Question: Or not rendering at all, I should say...
<URL>
testing in Version 34.0.1847.131, two of my fixed background sections are not displaying, for example:

No idea what I've done that Chrome doesn't like - not a big user of Chrome actually (I'm a Firefox man), although I realize that's no excuse for a web designer! Works fine in Firefox.
Is it that the multiple backgrounds technique is not compatible with Chrome or something? (as I just realized only these two sections use it)
I checked to see it wasn't something stupid like an AdBlock plugin blocking something from loading, but that doesn't appear to be the case..
.spacesuit-bg and .interact-bg are the two culprits, both with somewhat similar CSS...
'''
.spacesuit-bg {
background: url("../img/spacesuit-bg.jpg") no-repeat 0 0;
color: #fff;
height: 680px;
text-align: center;
text-transform: uppercase;
-webkit-transform: translate3d(0,0,0);
display: block;
}
.multiplebgs .spacesuit-bg {
background-image: url("../img/tech-seperator.png"), url("../img/tech-seperator-bottom.png"), url("../img/spacesuit-bg.jpg");
background-position: 0 0, 0 bottom, center bottom;
background-repeat: repeat-x, repeat-x, no-repeat;
-webkit-background-size:auto auto, auto auto, !important;
-moz-background-size:auto auto, auto auto, cover!important;
-o-background-size:auto auto, auto auto, !important;
background-size:auto auto, auto auto, cover !important;
}
@media only screen and (min-width: 1200px) {
.spacesuit-bg {
-moz-background-size:cover;
background-size:cover;
}
}
@media only screen and (min-width:1240px) {
.spacesuit-bg {
background-attachment: scroll, scroll, fixed;
/* min-height: 800px; */
}
}
@media only screen and (min-width:2503px) {
.spacesuit-bg {
-webkit-background-size:auto auto, auto auto,;
-moz-background-size:auto auto, auto auto, cover;
-o-background-size:auto auto, auto auto,;
background-size:auto auto, auto auto, cover;
max-height: 0;
padding: 400px 0;
}
}
'''
Second background-less section:
'''
.interact-bg {
background: transparent url("../img/interact-bg.jpg") no-repeat 0 0;
color: #fff;
display: table;
max-height: 980px;
padding: 20% 0;
text-align: center;
text-transform: uppercase;
width: 100%;
-webkit-transform: translate3d(0,0,0);
}
.multiplebgs .interact-bg {
background-image: url("../img/interact-seperator.png"), url("../img/interact-seperator-bottom.png"), url("../img/interact-bg.jpg");
background-position: 0 0, 0 bottom, center bottom;
background-repeat: repeat-x, repeat-x, no-repeat;
background-size: auto auto, auto auto, cover!important;
}
@media only screen and (min-width: 1200px) {
.interact-bg {
background-size: cover;
}
}
@media only screen and (min-width:1240px) {
.interact-bg {
background-attachment: scroll, scroll, fixed;
}
}
@media only screen and (min-width:2503px) {
.interact-bg {
background-size: auto auto, auto auto, cover;
max-height: 0;
padding: 400px 0;
}
}
.interact-wrapper {
width: 100%;
}
.interact-wrapper:before {
/* this is the important part */
content: '';
display: inline-block;
width: 0;
height: 100%;
vertical-align: middle;
/* this just takes care of whitespace added by having display:inline-block (there are other methods) */
margin-left: -0.25em;
}
'''
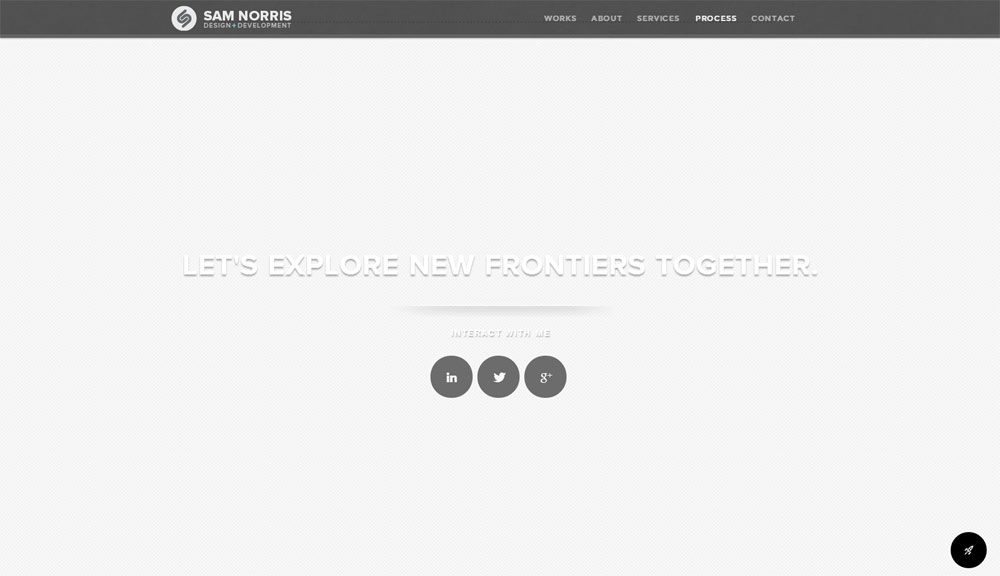
Answer: The problem is the 'background-attachement' property (for my browser width that would be:
'''
@media only screen and (min-width:1240px) {
.interact-bg {
background-attachment: scroll, scroll, fixed;
}
'''
or more in detail the 'fixed' value, as it fixes the background to the top left of the viewport (not element). Change fixed to scroll and you'll see the background (just to test it)